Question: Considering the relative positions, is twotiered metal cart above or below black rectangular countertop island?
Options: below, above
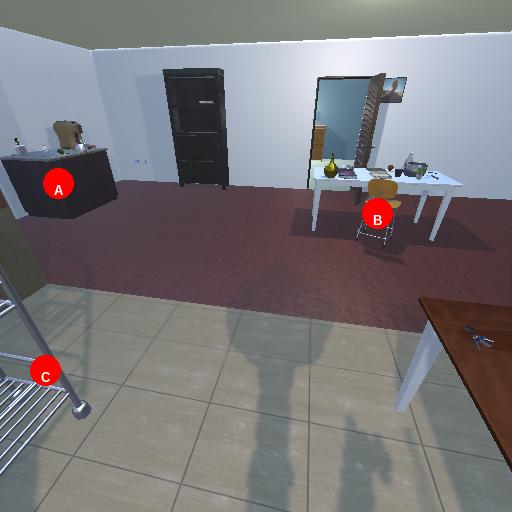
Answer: below